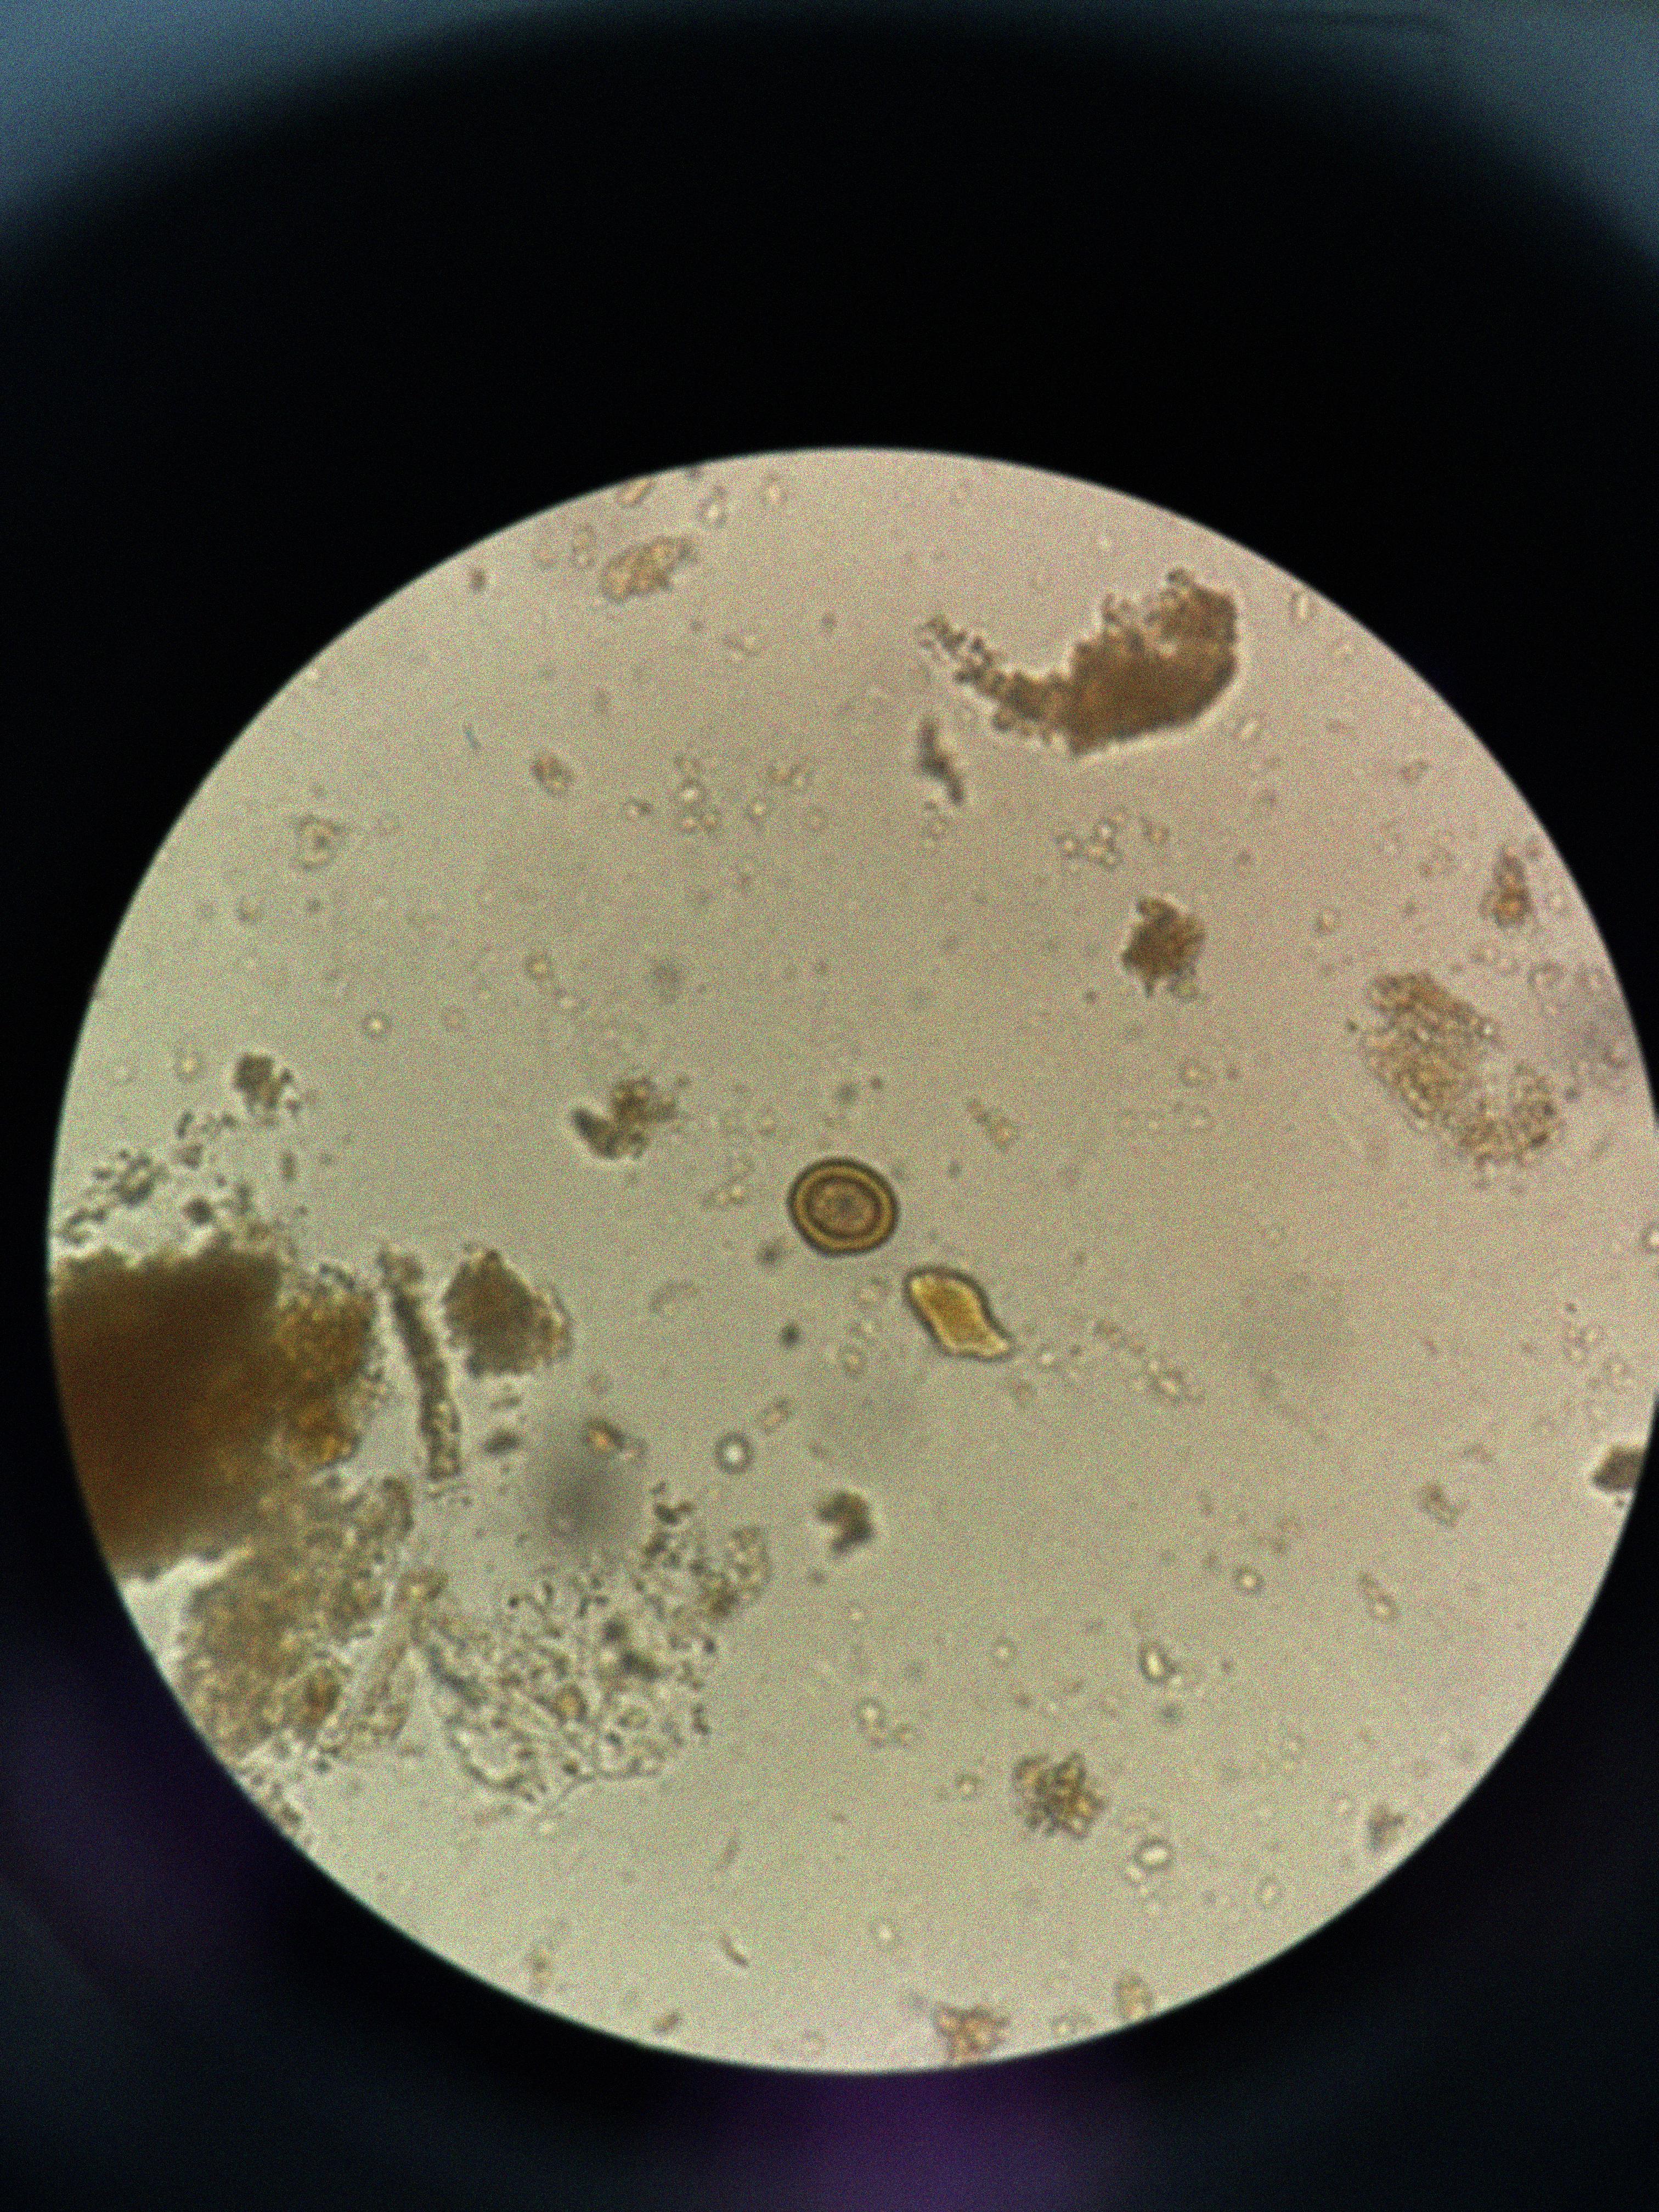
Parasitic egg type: Taenia spp. egg